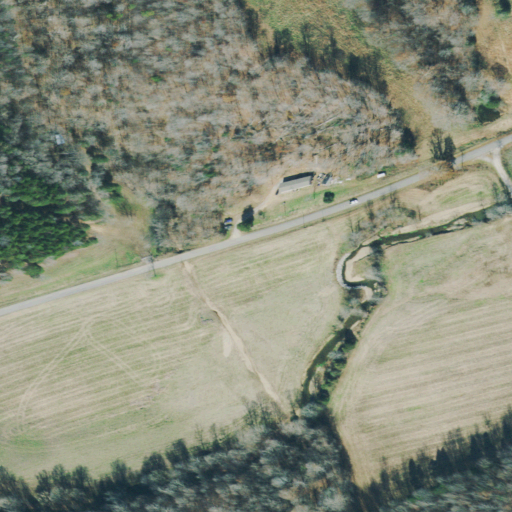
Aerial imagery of valley in Tennessee named Trogden Hollow containing pasture, deciduous forest, open development, mixed forest, evergreen forest, shrub, and grassland